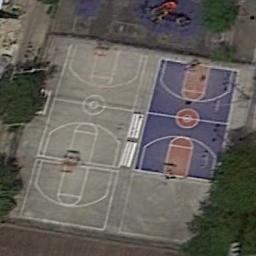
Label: basketball_court